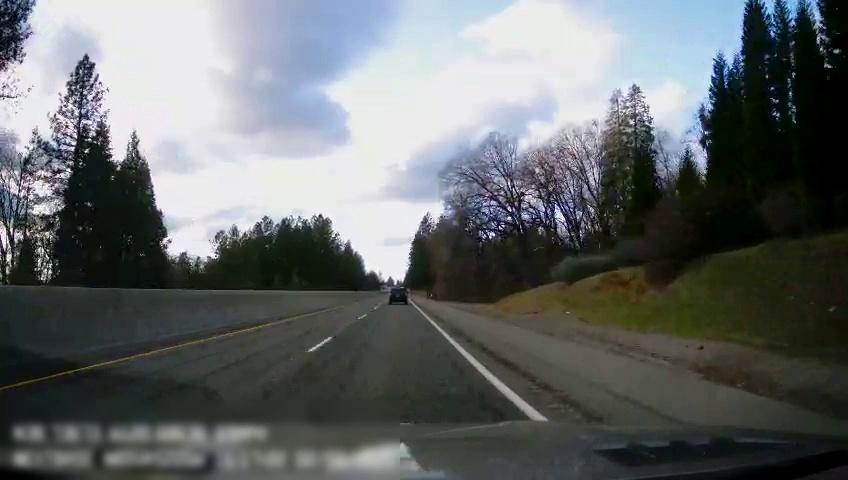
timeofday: Day
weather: Cloudy
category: Drivable Space
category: Vehicles | SUV
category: Lanes | Alternate Lane
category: Lanes | Current Lane
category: Lanes | Current Lane